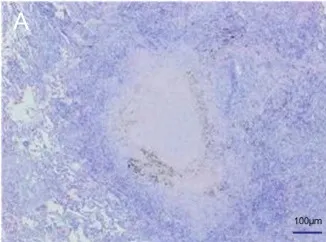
Pathological findings of the patient.
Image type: pathology (immunostaining)